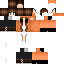
A female human skin with medium skin, wearing brown long hair dressed in a blue hoodie and black pants, featuring a closed mouth.